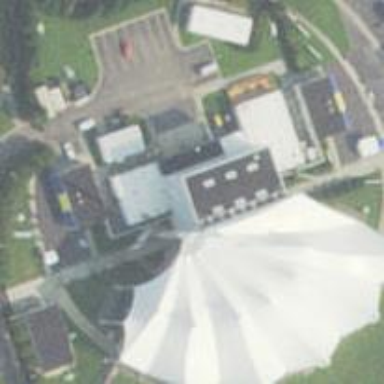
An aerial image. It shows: White roof of building.